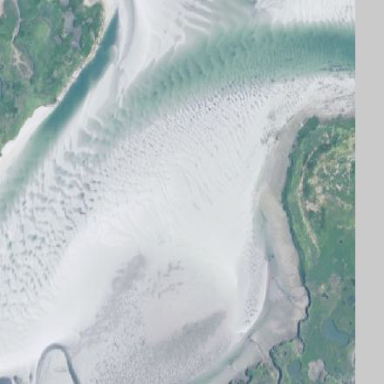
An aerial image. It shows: Tidal wetland with tidal flats.